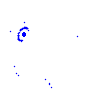
Particle: electron